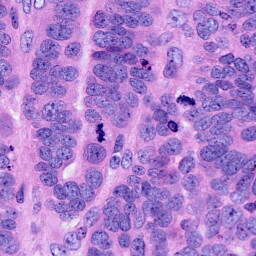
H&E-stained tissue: Ovarian